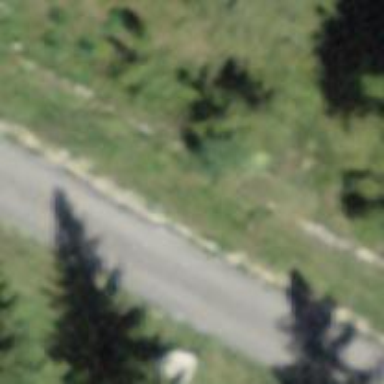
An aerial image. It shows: Track with grade2 surface. It is downhill ski run.